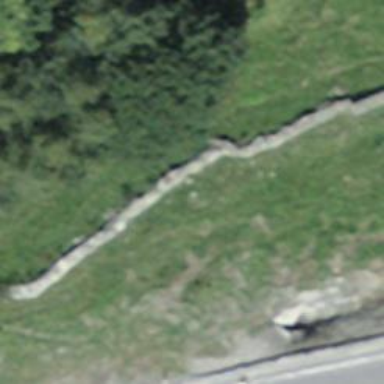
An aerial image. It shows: Wall barrier.